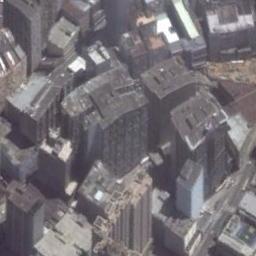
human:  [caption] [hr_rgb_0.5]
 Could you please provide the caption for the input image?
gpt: The commercial area is consist of many tall buildings .

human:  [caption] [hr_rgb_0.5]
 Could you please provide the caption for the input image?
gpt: In a business district there are many buildings of different heights and heights and several roads with many cars and some trees .

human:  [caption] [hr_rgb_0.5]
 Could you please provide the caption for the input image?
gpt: There is a row of trees at the top .

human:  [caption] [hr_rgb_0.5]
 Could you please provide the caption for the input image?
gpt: A commercial area has lots of buildings of different heights .

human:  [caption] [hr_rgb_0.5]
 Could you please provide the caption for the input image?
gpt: There are some black buildings on a commercial area .